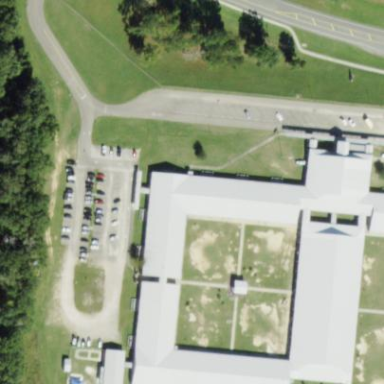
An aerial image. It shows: School building.